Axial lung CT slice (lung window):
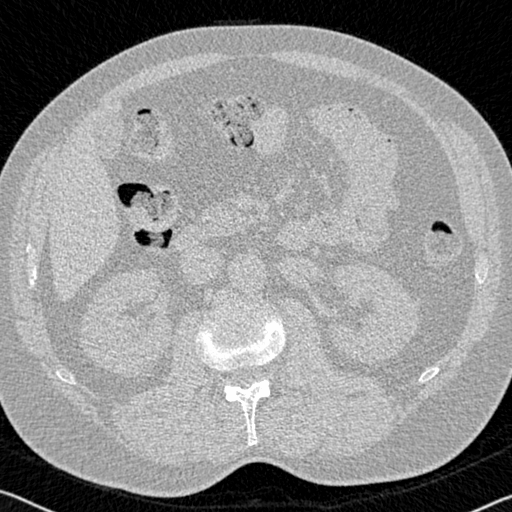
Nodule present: no